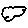
Label: cloud